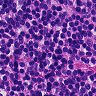
Metastatic tissue present: no